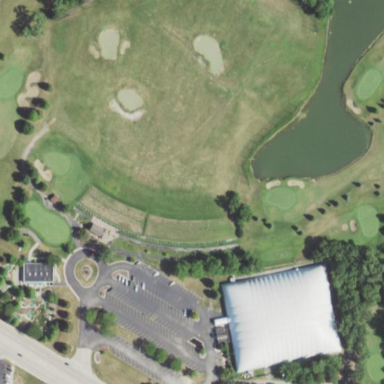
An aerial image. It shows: Golf course.